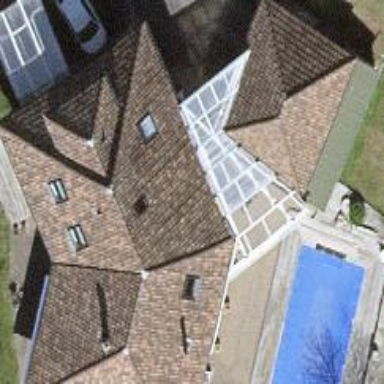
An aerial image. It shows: View of roof with edges.